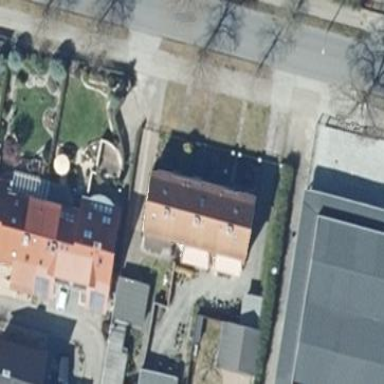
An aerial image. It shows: Simple house.